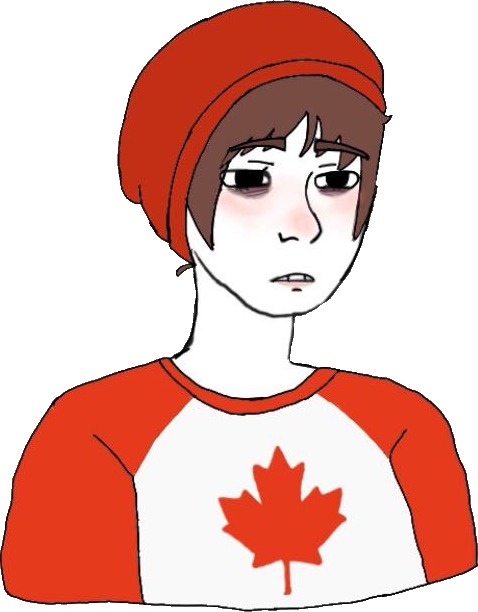
Label: 5_Twinkjak